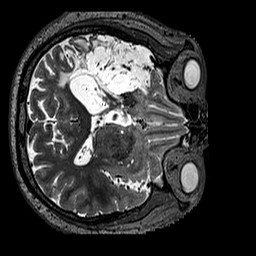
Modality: T2w
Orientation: axial
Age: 41
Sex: male
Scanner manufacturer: siemens
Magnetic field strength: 3 T
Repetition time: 3.2 s
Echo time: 0.567 s